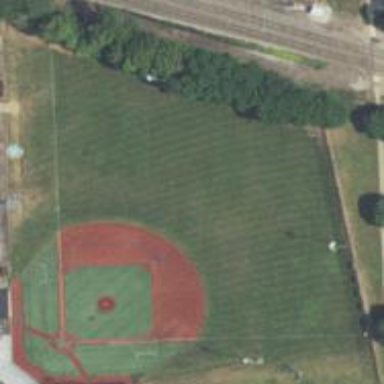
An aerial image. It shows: Baseball pitch for leisure and sports activities.